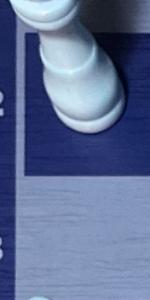
Label: Empty